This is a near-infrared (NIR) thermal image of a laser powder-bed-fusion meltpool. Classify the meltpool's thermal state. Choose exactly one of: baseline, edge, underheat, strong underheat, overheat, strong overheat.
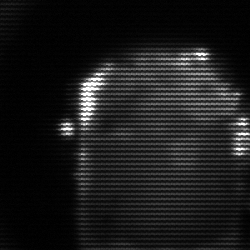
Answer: baseline